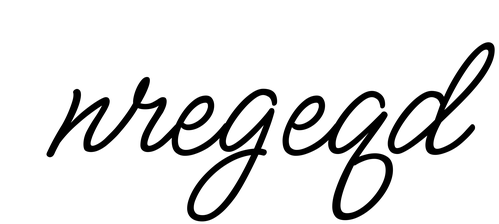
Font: MeowScript-Regular